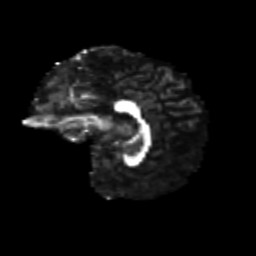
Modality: FA
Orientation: sagittal
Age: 24
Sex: female
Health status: healthy
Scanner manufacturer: siemens
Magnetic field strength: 3 T
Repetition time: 8.6 s
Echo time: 0.095 s